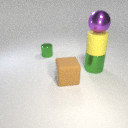
small green metal cylinder behind large brown rubber cube